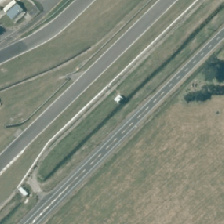
Land cover: urban_parkland